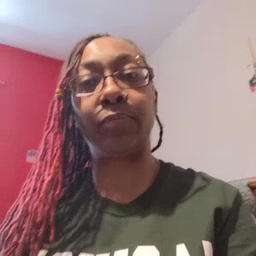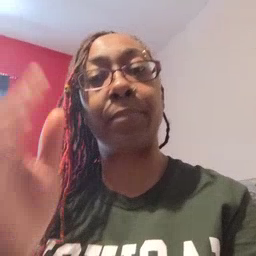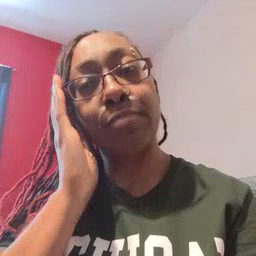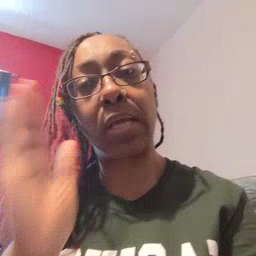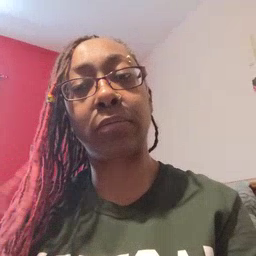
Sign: bed